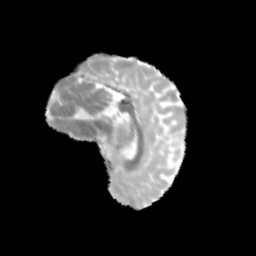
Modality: MD
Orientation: sagittal
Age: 13
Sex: female
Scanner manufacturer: siemens
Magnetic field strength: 3 T
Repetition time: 3.8 s
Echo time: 0.07 s